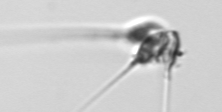
Label: Asterionellopsis_glacialis